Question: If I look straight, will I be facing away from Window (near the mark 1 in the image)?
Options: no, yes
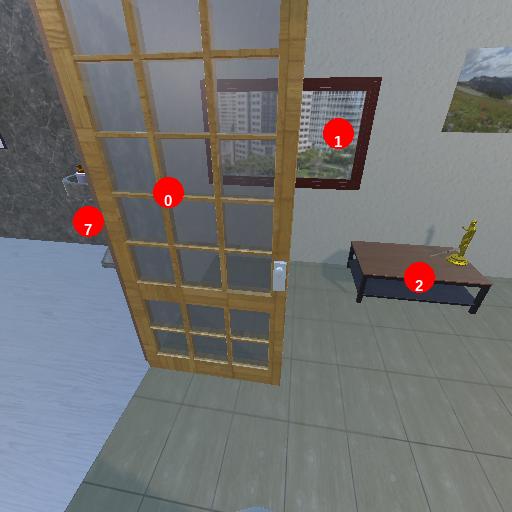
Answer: no